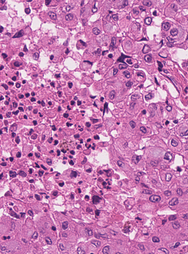
Tumor epithelial tissue: yes
Tumor-associated stroma tissue: no
Normal tissue: no